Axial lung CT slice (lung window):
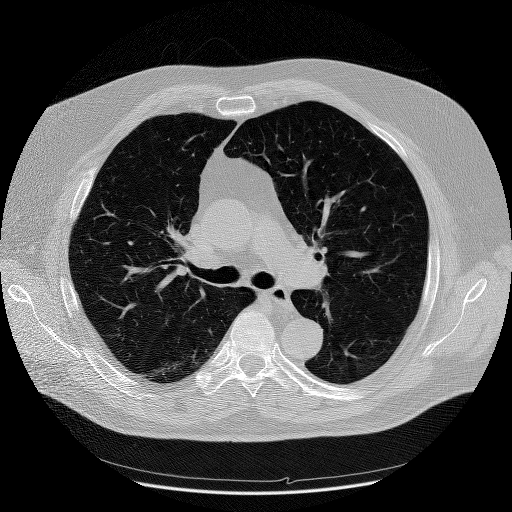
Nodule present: no